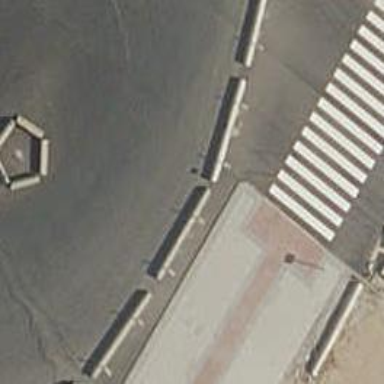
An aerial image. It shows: Jersey barrier.